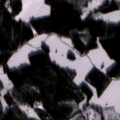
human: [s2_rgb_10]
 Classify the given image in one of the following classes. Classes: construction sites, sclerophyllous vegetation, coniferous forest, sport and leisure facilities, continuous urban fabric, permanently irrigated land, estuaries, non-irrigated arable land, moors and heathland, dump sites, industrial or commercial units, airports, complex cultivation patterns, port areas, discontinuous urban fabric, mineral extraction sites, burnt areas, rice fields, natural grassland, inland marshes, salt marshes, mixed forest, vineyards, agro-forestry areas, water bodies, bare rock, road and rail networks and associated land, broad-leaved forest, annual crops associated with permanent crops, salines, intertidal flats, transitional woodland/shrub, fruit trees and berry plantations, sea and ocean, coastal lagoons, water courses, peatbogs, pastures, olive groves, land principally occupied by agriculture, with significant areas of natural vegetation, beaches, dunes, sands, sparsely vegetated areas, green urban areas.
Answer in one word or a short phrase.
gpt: non-irrigated arable land, land principally occupied by agriculture, with significant areas of natural vegetation, coniferous forest, mixed forest